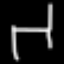
Label: chair